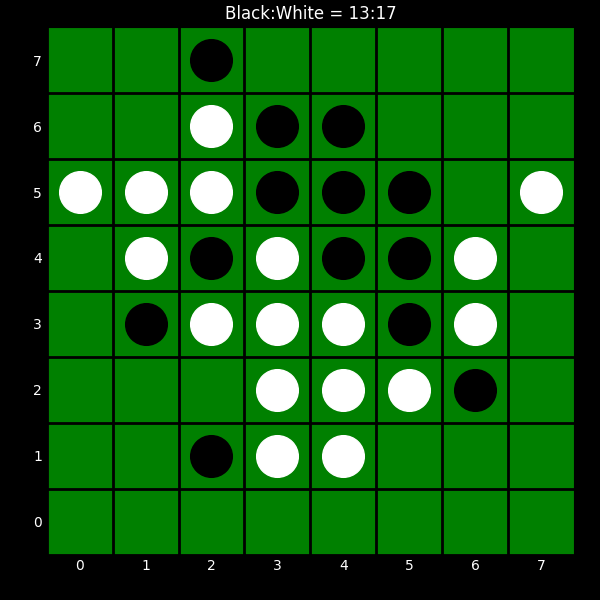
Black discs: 13
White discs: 17